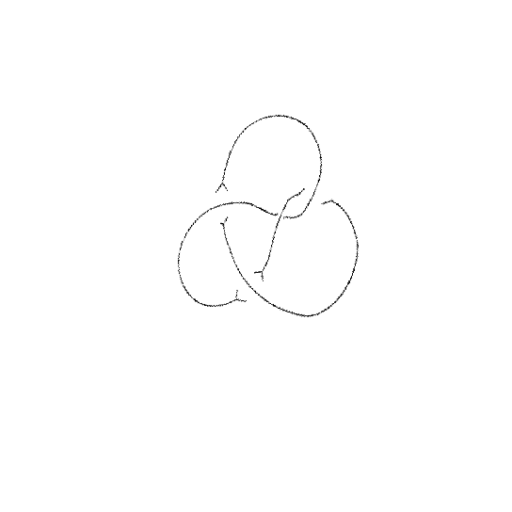
Crossing number: 4